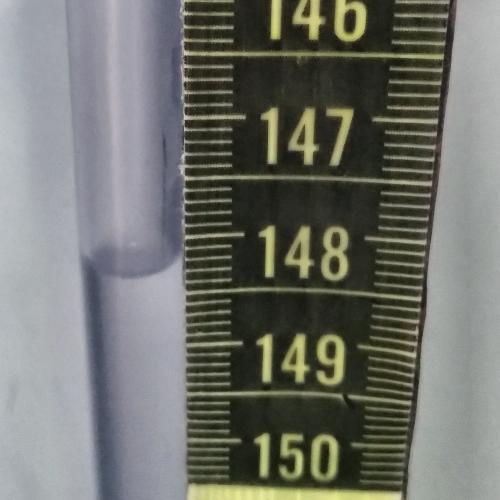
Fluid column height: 148.3 cm